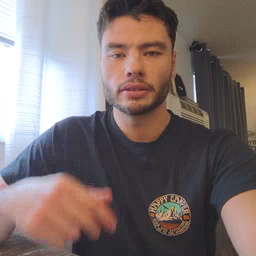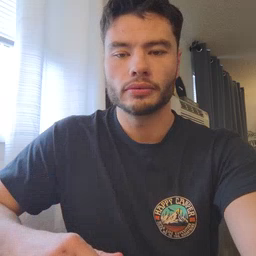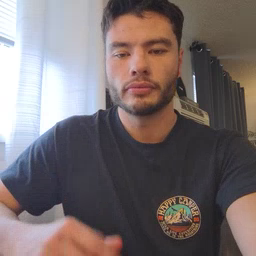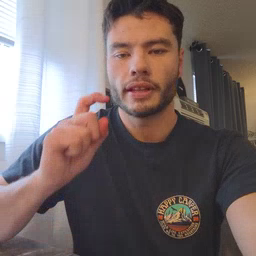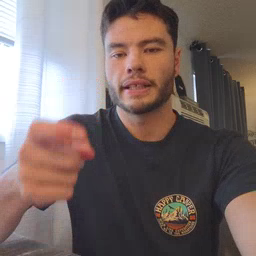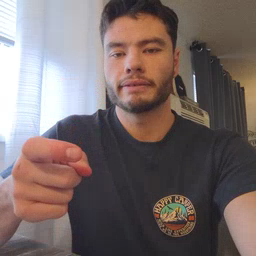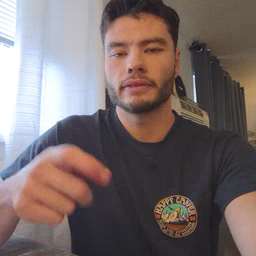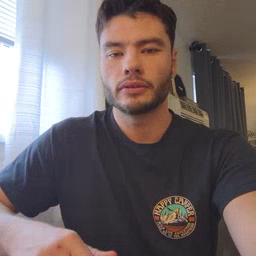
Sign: gift